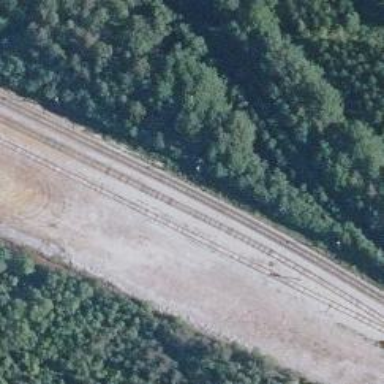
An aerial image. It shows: Railway track.